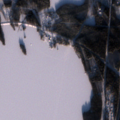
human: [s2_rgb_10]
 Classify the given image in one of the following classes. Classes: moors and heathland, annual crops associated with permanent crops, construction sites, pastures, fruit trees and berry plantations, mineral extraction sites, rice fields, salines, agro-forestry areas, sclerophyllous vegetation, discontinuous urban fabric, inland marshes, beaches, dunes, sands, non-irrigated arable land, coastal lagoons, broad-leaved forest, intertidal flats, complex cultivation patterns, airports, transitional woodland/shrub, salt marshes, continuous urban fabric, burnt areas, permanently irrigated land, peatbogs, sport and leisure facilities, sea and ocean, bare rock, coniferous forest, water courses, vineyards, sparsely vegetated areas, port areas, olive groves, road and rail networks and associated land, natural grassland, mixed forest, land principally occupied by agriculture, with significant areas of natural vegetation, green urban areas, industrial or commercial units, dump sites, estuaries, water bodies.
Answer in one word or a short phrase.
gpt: industrial or commercial units, coniferous forest, mixed forest, water bodies